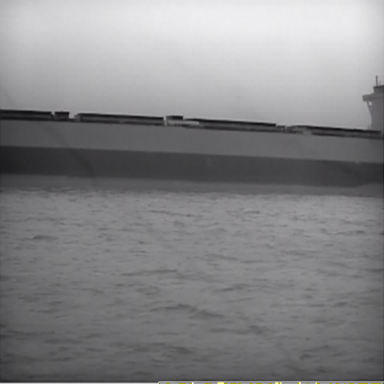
There is a liner in the infrared image.